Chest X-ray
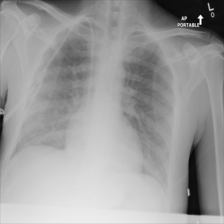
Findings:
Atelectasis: negative
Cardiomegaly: negative
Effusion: negative
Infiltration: negative
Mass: negative
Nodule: negative
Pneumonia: negative
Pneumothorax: negative
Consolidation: negative
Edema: positive
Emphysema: negative
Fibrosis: negative
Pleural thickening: negative
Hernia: negative